Interaction volume radius: 5 \u00c5
Interaction volume height: 30 \u00c5
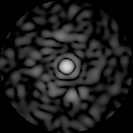
Disorder parameter: 0.8445